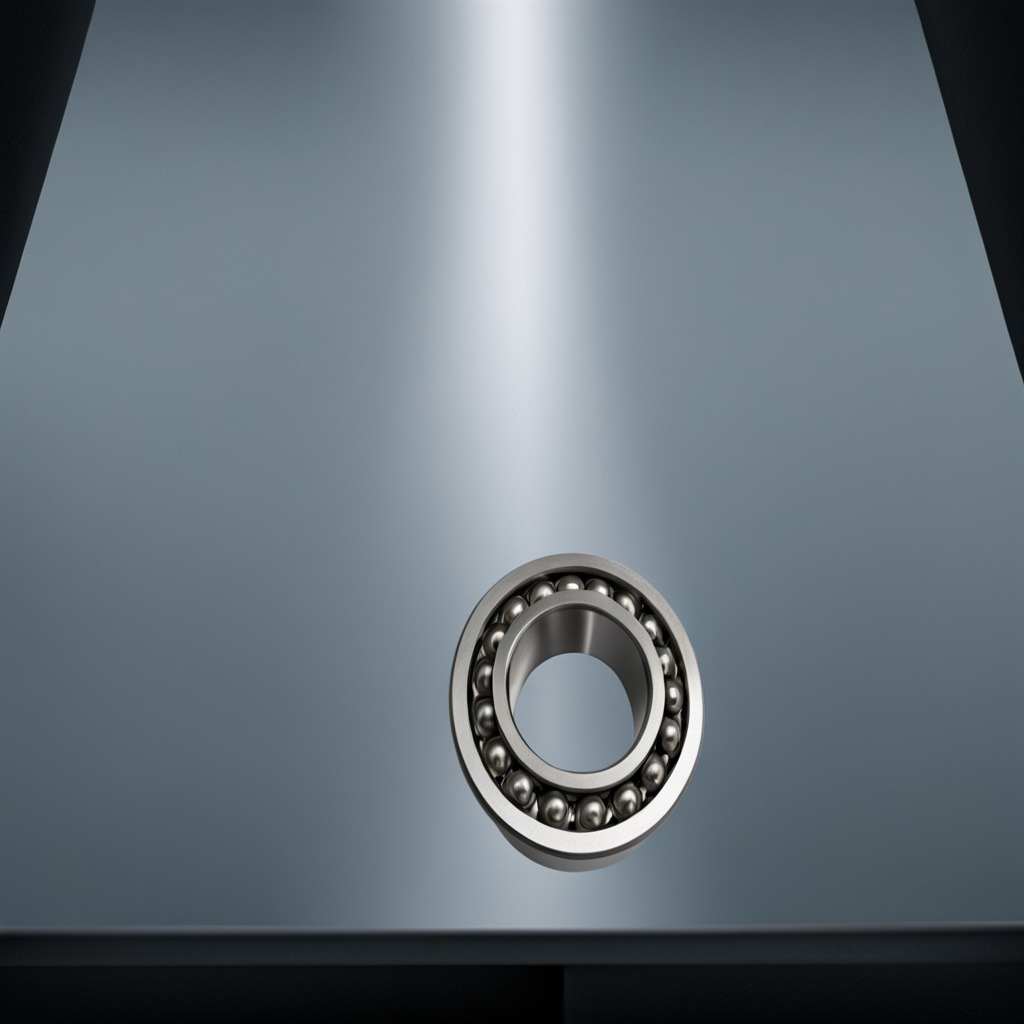
A metal ball bearing is lying on the table in the railway signal maintenance room.